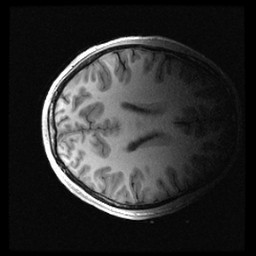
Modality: inplaneT1
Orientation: axial